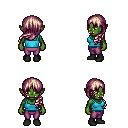
a pixel art fantasy rpg character, female body template, orc, green skin, teal pirate shirt, magenta pants, white blonde left-swept hairstyle, black shoes, four views (front, back, left, right), 2x2 character sprite sheet, small pixel art, hard edges, no anti-aliasing